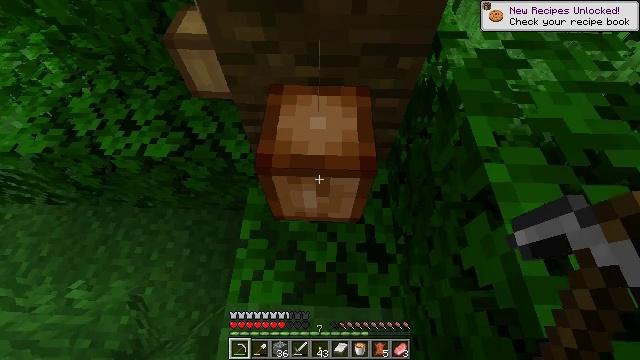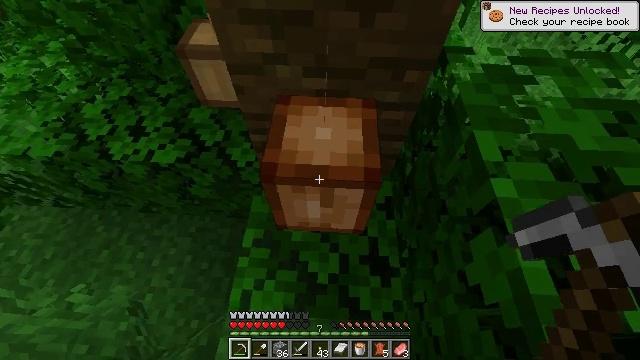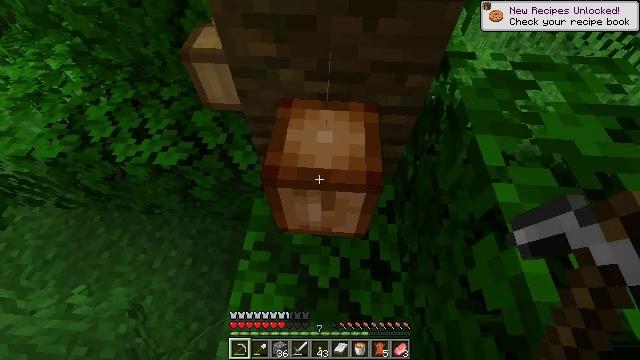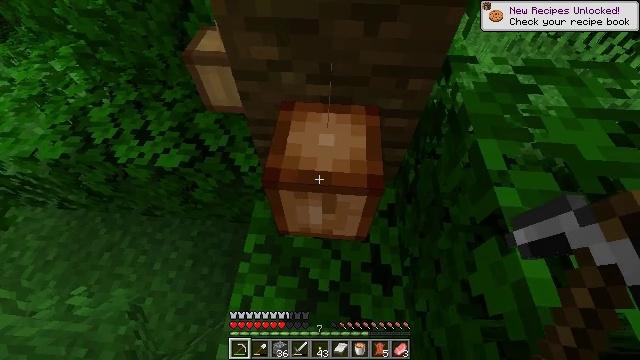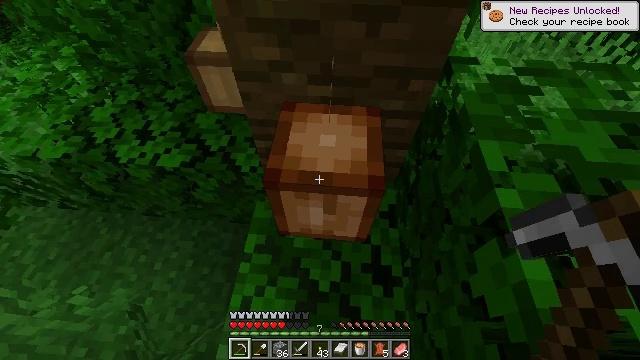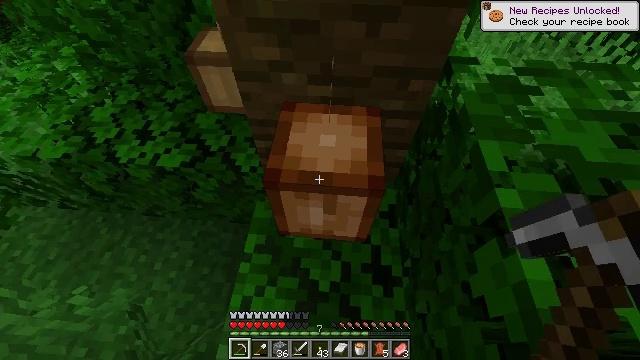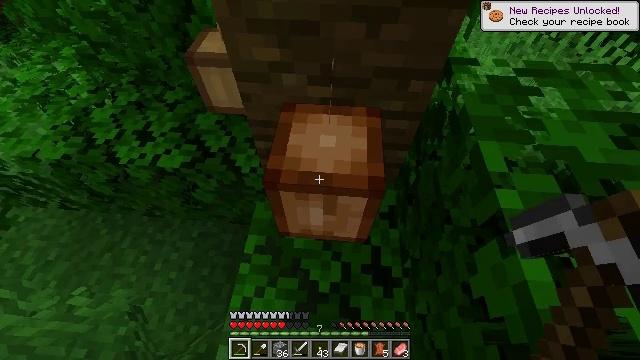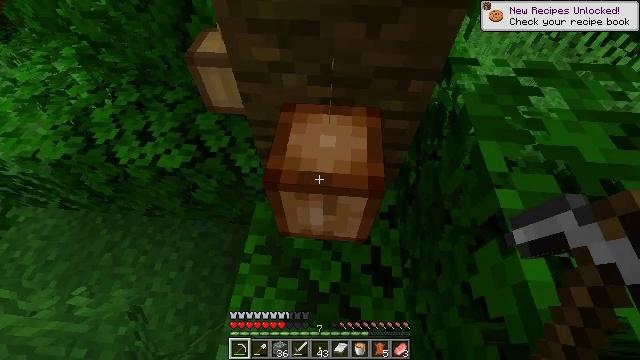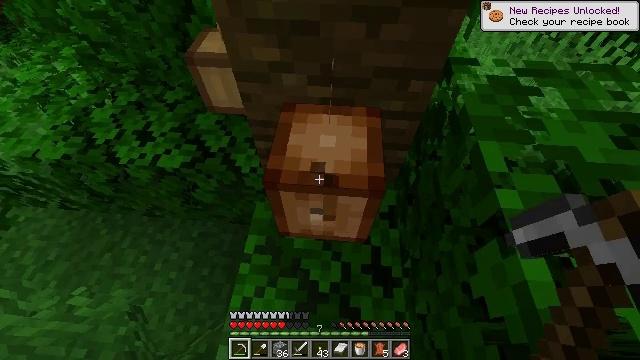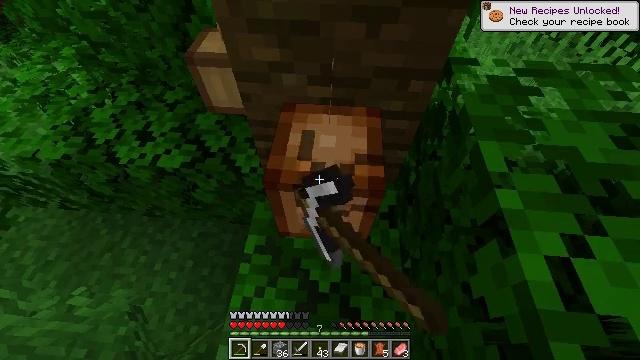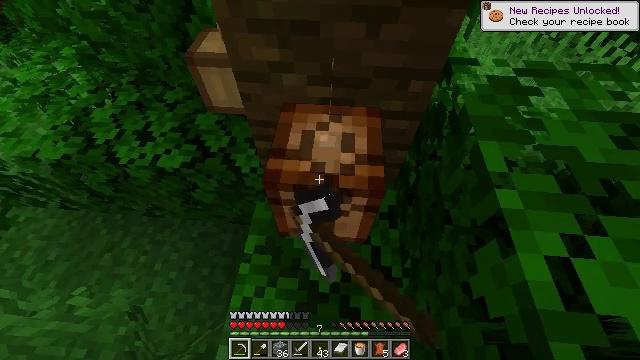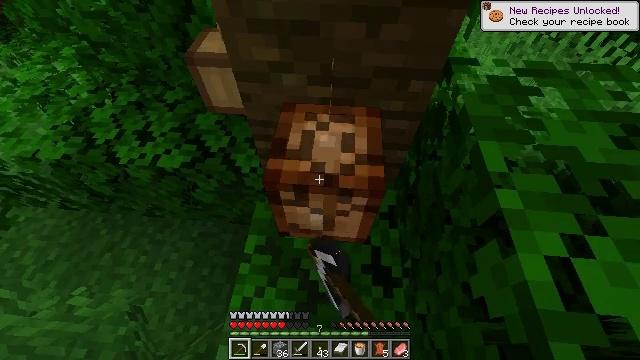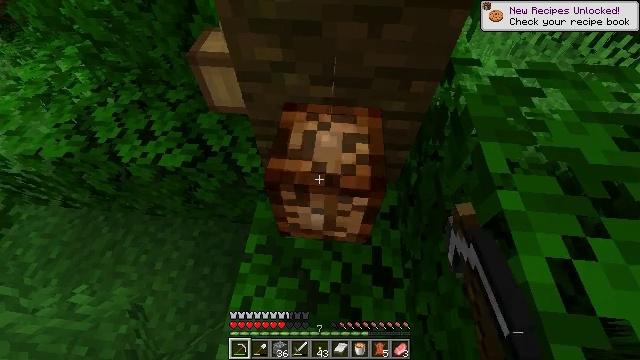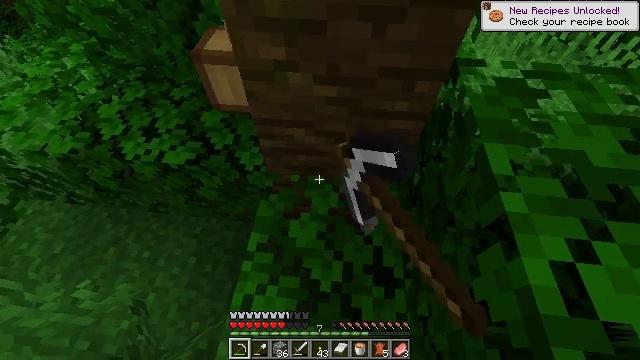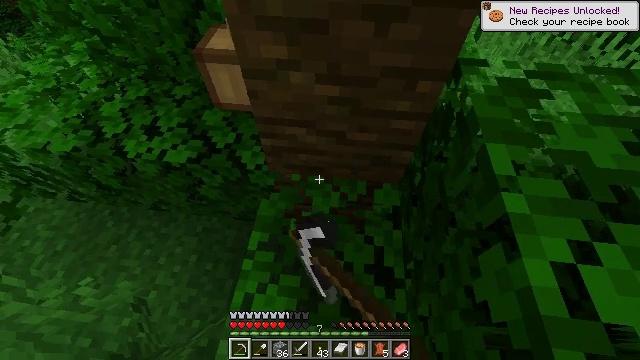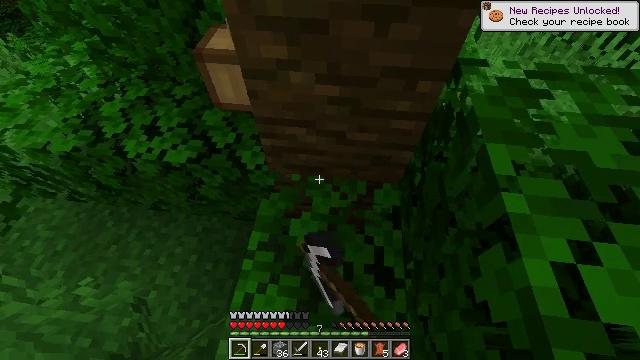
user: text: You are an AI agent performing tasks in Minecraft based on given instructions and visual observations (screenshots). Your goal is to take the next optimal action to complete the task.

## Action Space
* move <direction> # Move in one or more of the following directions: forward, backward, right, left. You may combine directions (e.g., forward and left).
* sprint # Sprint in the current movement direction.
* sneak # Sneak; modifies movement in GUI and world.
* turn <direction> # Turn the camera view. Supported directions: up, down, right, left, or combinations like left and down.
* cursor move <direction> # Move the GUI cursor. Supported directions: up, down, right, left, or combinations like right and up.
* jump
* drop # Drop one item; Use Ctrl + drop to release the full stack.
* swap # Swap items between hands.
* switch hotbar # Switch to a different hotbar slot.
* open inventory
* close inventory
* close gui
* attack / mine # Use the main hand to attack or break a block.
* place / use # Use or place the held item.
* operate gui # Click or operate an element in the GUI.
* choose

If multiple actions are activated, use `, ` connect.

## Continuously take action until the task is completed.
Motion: motion action
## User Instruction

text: Collect cocoa beans.
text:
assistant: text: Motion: turn left and up
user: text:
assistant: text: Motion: no_op
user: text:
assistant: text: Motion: no_op
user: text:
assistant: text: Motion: no_op
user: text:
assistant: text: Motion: no_op
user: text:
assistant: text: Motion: no_op
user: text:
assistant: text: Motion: no_op
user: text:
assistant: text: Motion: attack / mine
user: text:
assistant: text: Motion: attack / mine
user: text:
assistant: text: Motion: attack / mine
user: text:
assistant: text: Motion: attack / mine
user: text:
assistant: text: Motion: attack / mine
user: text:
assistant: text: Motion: attack / mine
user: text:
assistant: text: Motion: attack / mine
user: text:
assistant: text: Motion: attack / mine
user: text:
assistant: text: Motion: attack / mine
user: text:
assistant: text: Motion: attack / mine
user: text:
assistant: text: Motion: attack / mine
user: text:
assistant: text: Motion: no_op
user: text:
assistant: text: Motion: no_op
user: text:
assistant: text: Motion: no_op
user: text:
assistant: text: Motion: no_op
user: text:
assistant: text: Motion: no_op
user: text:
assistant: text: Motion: no_op
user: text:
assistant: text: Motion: no_op
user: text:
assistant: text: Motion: move left
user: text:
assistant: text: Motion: move left
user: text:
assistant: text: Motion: no_op
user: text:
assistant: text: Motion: no_op
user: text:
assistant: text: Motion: no_op